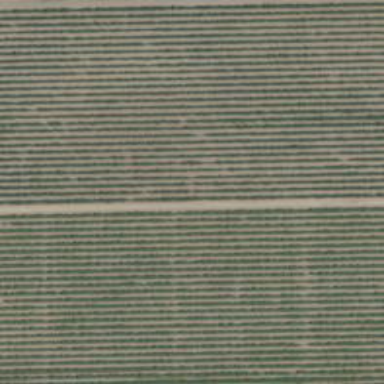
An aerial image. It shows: Vineyard growing grapes.